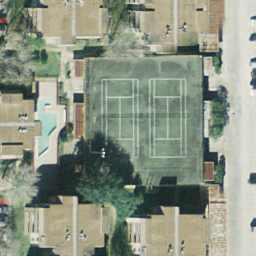
Label: tennis court